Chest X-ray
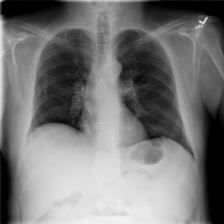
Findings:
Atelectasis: positive
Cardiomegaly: negative
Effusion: negative
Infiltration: negative
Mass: negative
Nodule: negative
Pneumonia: negative
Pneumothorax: negative
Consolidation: negative
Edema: negative
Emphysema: negative
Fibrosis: negative
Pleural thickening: negative
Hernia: negative